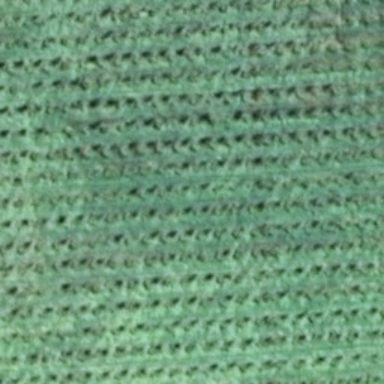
There is a piece of formland .